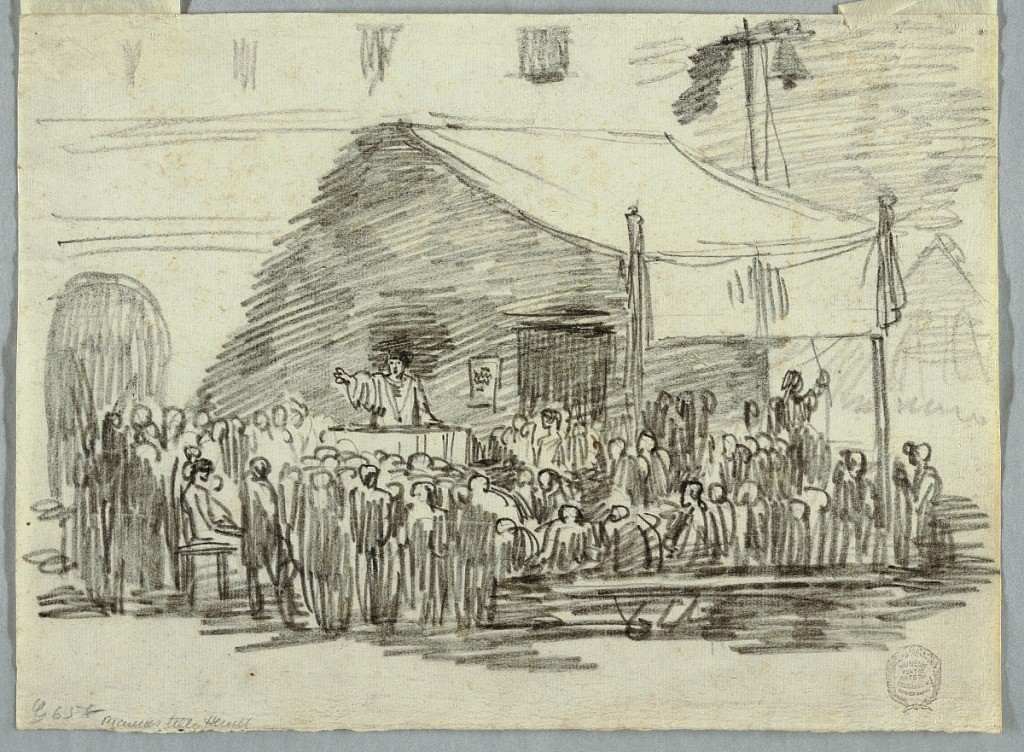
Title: Speaker in 16th Century Attire Addressing a Crowd
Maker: Felice Giani, Italian, 1758–1823
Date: ca. 1794
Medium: Black crayon on paper
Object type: Drawing
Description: A man stands at a pulpit in a town square addressing a group of listeners.